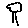
Label: tree